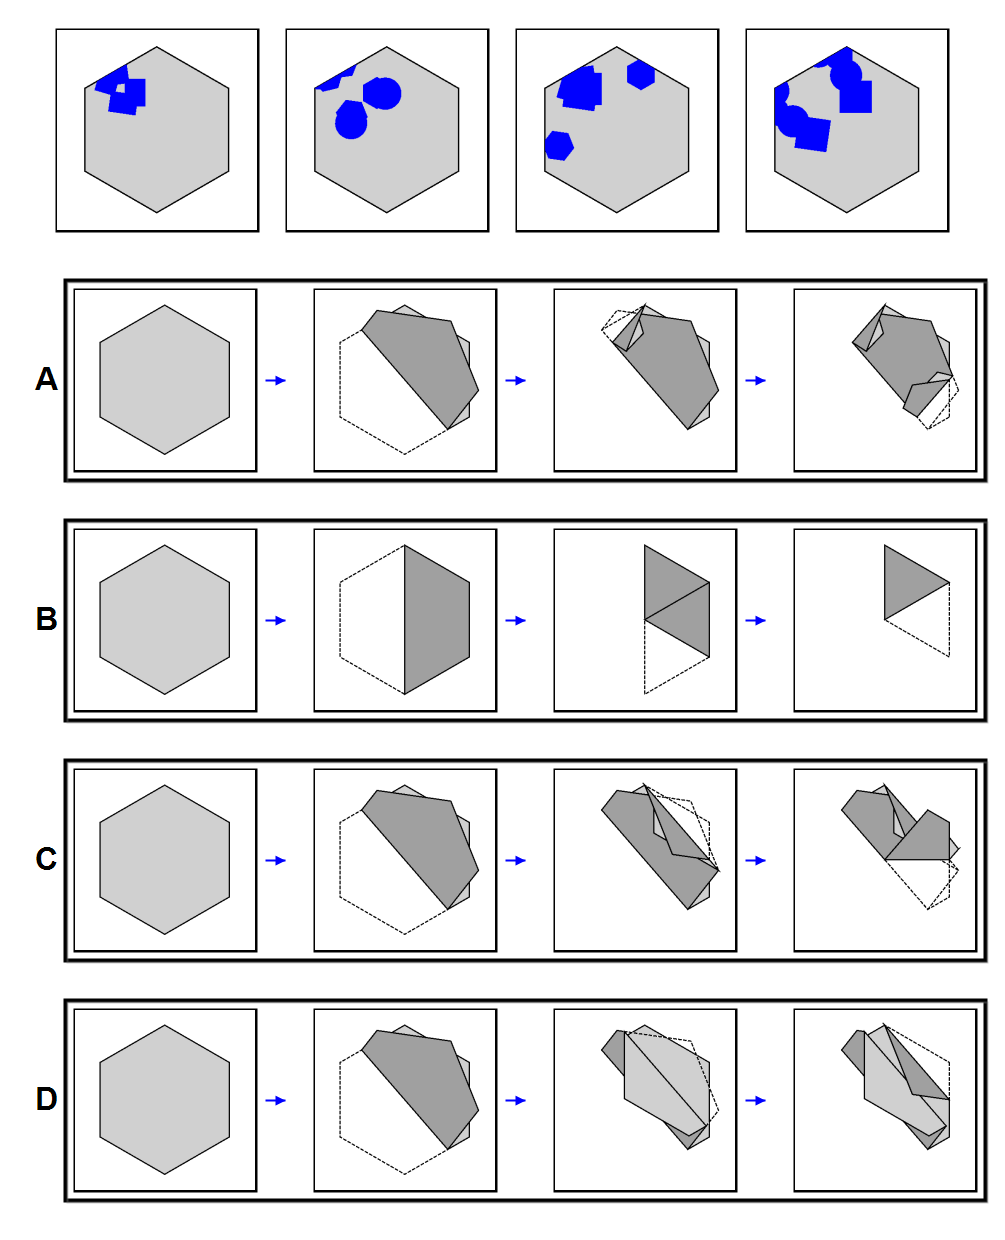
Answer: A